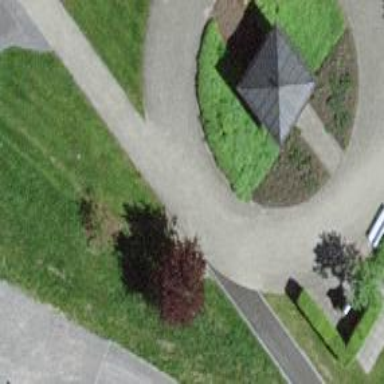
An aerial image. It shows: Path made of paving stones.